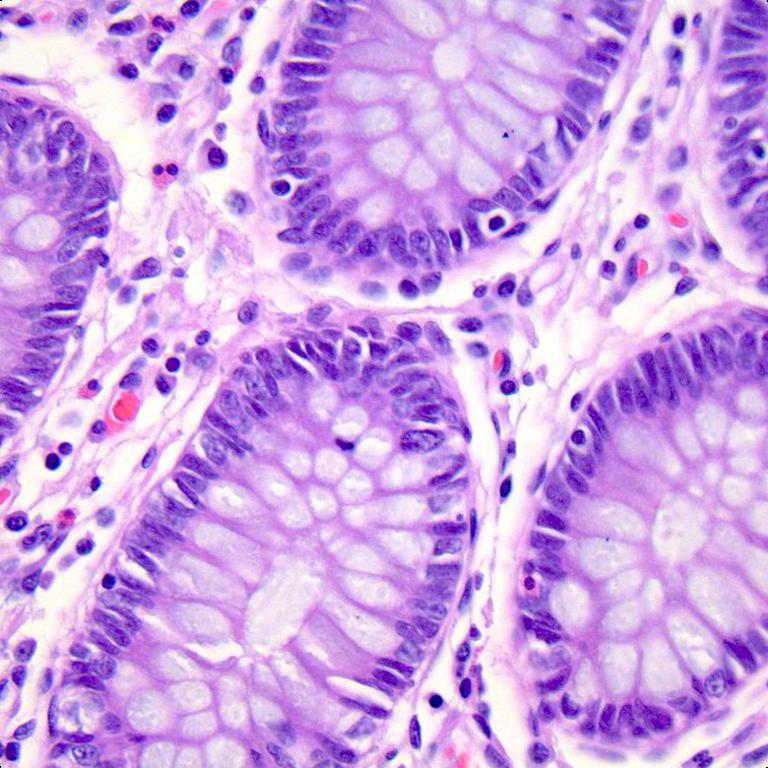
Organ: colon
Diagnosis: benign